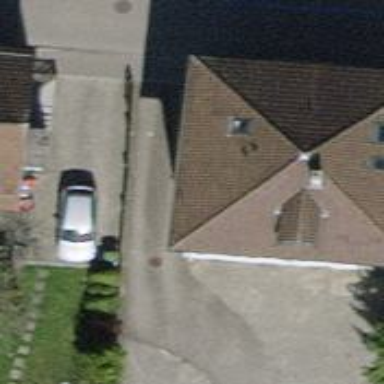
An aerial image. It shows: House with pyramidal roof shape.